Question: I am creating some html elements via server-side (C#) code. Since this is a jQuery forum, I won't show that code, but it adds a column caption row and a first row of "textboxes" that are visible; then, I add two more rows of textboxes that start off invisible. I additionally (no pun intended) have a button (with the caption "+") that should make the first invisible row visible on the first click, and the second invisible row visible on the second click. I'm trying to accomplish that with this jQuery:
'''
$(document).on("click", '[id$=btnAddFoapalRow]', function (e) {
if ($('[id$=foapalrow3]').not(":visible")) {
console.log('reached the foapalrow3 not visible branch');
// $('[id$=foapalrow3]').slideDown(); <= neither this nor the below works
$('[id$=foapalrow3]').attr("visibility", "visible");
}
else if ($('[id$=foapalrow4]').not(":visible")) {
console.log('reached the foapalrow4 not visible branch');
$('[id$=foapalrow4]').slideDown();
}
});
'''
I do see the "reached the foapalrow3 not visible branch'" log msg in the console, but neither the slideDown() nor the "visibility=visible" code does a durned thing (pardon my 1800s backwoods dialect).
What do I need to do to visiblize foaplarow3 (and 4, as appropriate)?
Here's the code-behind/server-side (C#):
'''
foapalrow3 = new HtmlTableRow();
foapalrow3.ID = "foapalrow3";
var cellColIndex2 = new HtmlTableCell();
cellColIndex2.Width = CELL_WIDTH;
foapalrow3.Cells.Add(cellColIndex2);
var cellColFund2 = new HtmlTableCell();
cellColFund2.Width = CELL_WIDTH;
foapalrow3.Cells.Add(cellColFund2);
var cellColOrg2 = new HtmlTableCell();
cellColOrg2.Width = CELL_WIDTH;
foapalrow3.Cells.Add(cellColOrg2);
var cellColAccount2 = new HtmlTableCell();
cellColAccount2.Width = CELL_WIDTH;
foapalrow3.Cells.Add(cellColAccount2);
var cellColActivity2 = new HtmlTableCell();
cellColActivity2.Width = CELL_WIDTH;
foapalrow3.Cells.Add(cellColActivity2);
var cellColAmount2 = new HtmlTableCell();
cellColAmount2.Width = CELL_WIDTH;
foapalrow3.Cells.Add(cellColAmount2);
boxIndex2 = new TextBox()
{
CssClass = "dplatypus-webform-field-input",
Width = TEXTBOX_WIDTH
};
cellColIndex2.Controls.Add(boxIndex2);
boxFund2 = new TextBox()
{
CssClass = "dplatypus-webform-field-input",
Width = TEXTBOX_WIDTH
};
cellColFund2.Controls.Add(boxFund2);
boxOrganization2 = new TextBox()
{
CssClass = "dplatypus-webform-field-input",
Width = TEXTBOX_WIDTH
};
cellColOrg2.Controls.Add(boxOrganization2);
boxAccount2 = new TextBox()
{
CssClass = "dplatypus-webform-field-input",
Width = TEXTBOX_WIDTH
};
cellColAccount2.Controls.Add(boxAccount2);
boxActivity2 = new TextBox()
{
CssClass = "dplatypus-webform-field-input",
Width = TEXTBOX_WIDTH
};
cellColActivity2.Controls.Add(boxActivity2);
boxAmount2 = new TextBox()
{
CssClass = "dplatypus-webform-field-input",
Width = TEXTBOX_WIDTH
};
cellColAmount2.Controls.Add(boxAmount2);
foapalHTMLTable.Rows.Add(foapalrow3);
foapalrow3.Visible = false;
'''
The code for foapalrow4 is the same as the above for foapalrow3, except for the obvious differences. So, basically, all I need to happen on the clicking of the "+" button is to set:
'''
foapalrow3.Visible = false;
'''
...but via jQuery. And this is what it looks like:

## UPDATE
I looked at the generated HTML for the page, and was surprised by a couple of things: one, the jQuery appears in there twice (it's duplicated) - why?
Second, and perhaps more significantly, there is no "foapalrow3" anywhere in the source, although that is the ID I give the HtmlTableRow. No wonder it's not being responded to, if it isn't aware of the existence of an element whose ID ends with "foapalrow3". The button's ID is there:
'''
<h2>Section 5: FOAPAL / Payment Amount Information</h2></span><br></br><button id="ctl00_ctl24_g_5f3fedca_19f7_4bc3_b84e_efbef0c48a33_ctl00_btnAddFoapalRow" type="button" OnClientClick="return false;">+</button><table border="2">
'''
...and thus its click event is handled, but why isn't the ID for the HtmlTableRow not recorded, and what do I have to do so that it is?
## UPDATE 2
Here is the HTML for "Section 5" which is where the rows should appear:
'''
<span class="finaff-webform-field-label" style="display:inline-block;">Explain Payment: </span><textarea name="ctl00$ctl24$g_5f3fedca_19f7_4bc3_b84e_efbef0c48a33$ctl00$explainPaymentTextBox" rows="2" cols="20" id="ctl00_ctl24_g_5f3fedca_19f7_4bc3_b84e_efbef0c48a33_ctl00_explainPaymentTextBox" class="finaff-webform-field-input" style="width:660px;display:inline-block;"></textarea><br></br><span class="finaff-webform-field-label"><h2>Section 5: FOAPAL / Payment Amount Information</h2></span><br></br><button id="ctl00_ctl24_g_5f3fedca_19f7_4bc3_b84e_efbef0c48a33_ctl00_btnAddFoapalRow" type="button" OnClientClick="return false;">+</button><table border="2">
<tr>
<td width="88px" style="text-align:center;"><span class="finaff-webform-field-label">Index</span></td>
<td width="88px" style="text-align:center;"><span class="finaff-webform-field-label" style="text-align:center;">Fund</span></td>
<td width="88px" style="text-align:center;"><span class="finaff-webform-field-label" style="text-align:center;">Organization</span></td>
<td width="88px" style="text-align:center;"><span class="finaff-webform-field-label" style="text-align:center;">Account</span></td>
<td width="88px" style="text-align:center;"><span class="finaff-webform-field-label" style="text-align:center;">Activity</span></td>
<td width="88px" style="text-align:center;"><span class="finaff-webform-field-label" style="text-align:center;">Amount</span></td>
</tr>
<tr>
<td width="88px"><input name="ctl00$ctl24$g_5f3fedca_19f7_4bc3_b84e_efbef0c48a33$ctl00$ctl130" type="text" class="finaff-webform-field-input" style="width:88px;" /></td>
<td width="88px"><input name="ctl00$ctl24$g_5f3fedca_19f7_4bc3_b84e_efbef0c48a33$ctl00$ctl132" type="text" class="finaff-webform-field-input" style="width:88px;" /></td>
<td width="88px"><input name="ctl00$ctl24$g_5f3fedca_19f7_4bc3_b84e_efbef0c48a33$ctl00$ctl134" type="text" class="finaff-webform-field-input" style="width:88px;" /></td>
<td width="88px"><input name="ctl00$ctl24$g_5f3fedca_19f7_4bc3_b84e_efbef0c48a33$ctl00$ctl136" type="text" class="finaff-webform-field-input" style="width:88px;" /></td>
<td width="88px"><input name="ctl00$ctl24$g_5f3fedca_19f7_4bc3_b84e_efbef0c48a33$ctl00$ctl138" type="text" class="finaff-webform-field-input" style="width:88px;" /></td>
<td width="88px"><input name="ctl00$ctl24$g_5f3fedca_19f7_4bc3_b84e_efbef0c48a33$ctl00$ctl140" type="text" class="finaff-webform-field-input" style="width:88px;" /></td>
</tr>
</table>
'''
It seems to me that the creation of the HtmlTableRow is not being fully "translated" to the generated html for some reason.
## UPDATE 3
I tried adding IDs to the Textboxes, too, like so:
'''
boxIndex2 = new TextBox()
{
CssClass = "finaff-webform-field-input",
Width = TEXTBOX_WIDTH,
ID = "boxIndex2foapalrow3"
};
cellColIndex2.Controls.Add(boxIndex2);
'''
...but searching the generated HTML ("View Source") for "boxIndex2foapalrow3" turns up not even a turnip.
I can understand why the "right" elements need to ID'd for this to work, but why do the IDs not even show up in the generated HTML?
What we've got here (in addition to the everlasting failure to communicate) is TextBoxes added to HtmlTableCells, which are added to HtmlTableRows, which are added to an HtmlTable. It is the HtmlTableRow that I'm setting invisible in the C# code-behind:
'''
foapalrow3.Visible = false;
'''
...but it seems like setting it back to visible is a conundrum wrapped in an enigma wrapped in a mystery, etc.
Maybe the cells need IDs too, like:
'''
cellColAmount2.ID = "cellAmount2foapalrow3";
'''
?
## UPDATE 4
I reckon it should have been obvious - when the elements are not visible, they are not rendered on the page, and thus they are not found in the "View Source" and thus they are not found when searching for an ID that ends with "foapalrow3".
So I still don't know to do what I want, but I know why my present (now former, actually) approach hung fire.
Perhaps rather than making them invisible, I'll have to give them a height the equivalent of the combined IQ of the members of the Flat Earth Society (0).
## UPDATE 5
I tried using height to get it to work, by changing the HtmlTableRow's Height val to zilch in the code-behind:
'''
foapalrow3.Height = "0";
'''
...but that did not work, either, because setting the height to zero did nothing - the row displays at full/normal height...
## UPDATE 6
Riffing on David Waters' answer, I tried this:
Code-behind:
'''
foapalrow3.Attributes.Add("display", "none");
foapalHTMLTable.Rows.Add(foapalrow3);
//foapalrow3.Visible = false;
'''
jQuery:
'''
$(document).on("click", '[id$=btnAddFoapalRow]', function (e) {
if ($('[id$=foapalrow3]').not(":visible")) {
console.log('reached the foapalrow3 not visible branch');
$('[id$=foapalrow3]').attr("display", "table-row");
}
else if ($('[id$=foapalrow4]').not(":visible")) {
console.log('reached the foapalrow4 not visible branch');
$('[id$=foapalrow4]').slideDown();
}
});
'''
...but no go. The HtmlTableRow is still visible from the git-go.
## UPDATE 7
I added this to the code-behind:
'''
foapalrow3.Attributes["class"] = "hiddenTableRow";
foapalHTMLTable.Rows.Add(foapalrow3);
'''
...and this to the script file:
'''
<style>
.hiddenTableRow {
display:none;
}
</style>
<script type="text/javascript">
/* This is supposed to make the rows visible, but is not yet working... */
$(document).on("click", '[id$=btnAddFoapalRow]', function (e) {
$("[id$=foapalrow3]").removeClass("hiddenTableRow");
if ($('[id$=foapalrow3]').not(":visible")) {
$('[id$=foapalrow3]').attr("display", "table-row");
}
else if ($('[id$=foapalrow4]').not(":visible")) {
console.log('reached the foapalrow4 not visible branch');
$('[id$=foapalrow4]').slideDown();
}
});
</script>
'''
...but foapalrow3 is visible from the git-go; yet, clicking the button add the next (third blank row, which is foapalrow4) so, we're on the right track, but something is still phunky in funky town.
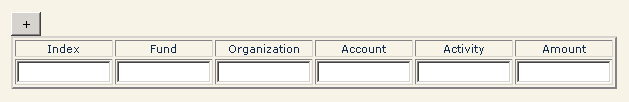
Answer: 1. Remove foapalrow3.Visible = false; from the server side code, as this will prevent html being generated for this row
2. Add a class or style to foapalrow3 applying the CSS property display:none;
3. On you button click either remove the class from foapalrow3 or if you choose to use a style attribute change display to display:table-row;
e.g.
CSS
'''
.hiddenTableRow {
display:none;
}
'''
.Net
'''
// foapalrow3.Visible = false;
// Edit - CssClass is not present on HtmlTableRow
// foapalrow3.CssClass = "hiddenTableRow";
foapalrow3.Attributes["class"] = "hiddenTableRow";
'''
Javascript
'''
$("[Css Selector To find the Row]").removeClass("hiddenTableRow");
'''